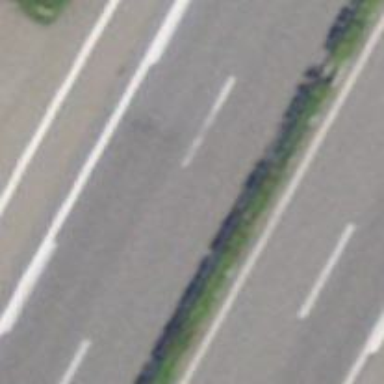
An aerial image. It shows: Asphalt motorway.